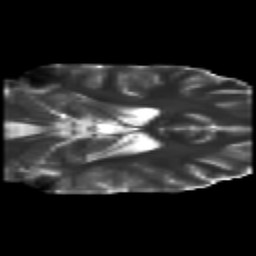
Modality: T2w
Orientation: coronal
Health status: healthy
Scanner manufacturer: siemens
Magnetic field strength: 3 T
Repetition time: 10 s
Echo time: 0.092 s